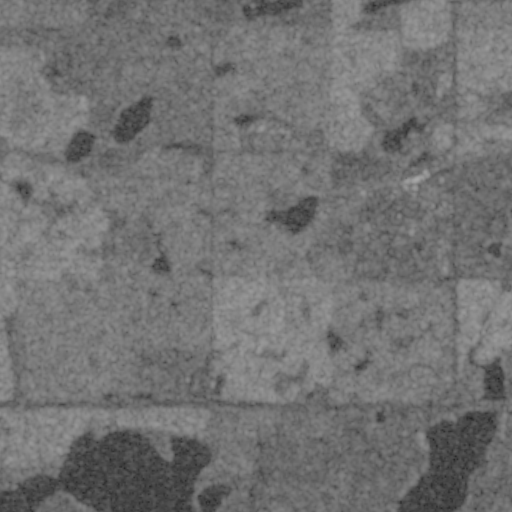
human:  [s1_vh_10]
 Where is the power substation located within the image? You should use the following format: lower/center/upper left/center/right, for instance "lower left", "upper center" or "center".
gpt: The power substation is located in the center right of the image.
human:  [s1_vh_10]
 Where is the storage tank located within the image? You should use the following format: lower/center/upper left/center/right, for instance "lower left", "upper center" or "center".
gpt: The storage tank is located in the center right of the image.
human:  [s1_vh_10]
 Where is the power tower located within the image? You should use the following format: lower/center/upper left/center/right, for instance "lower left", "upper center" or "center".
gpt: There is no power tower in the image.

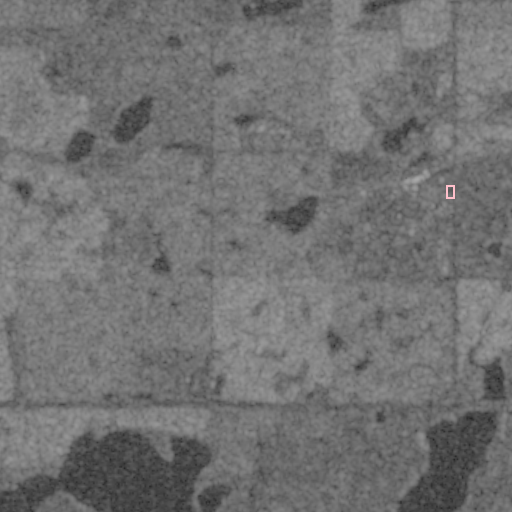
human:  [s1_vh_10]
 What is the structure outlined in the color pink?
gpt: The structure outlined in pink is a park.
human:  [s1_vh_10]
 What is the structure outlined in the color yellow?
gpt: There is no yellow outline.